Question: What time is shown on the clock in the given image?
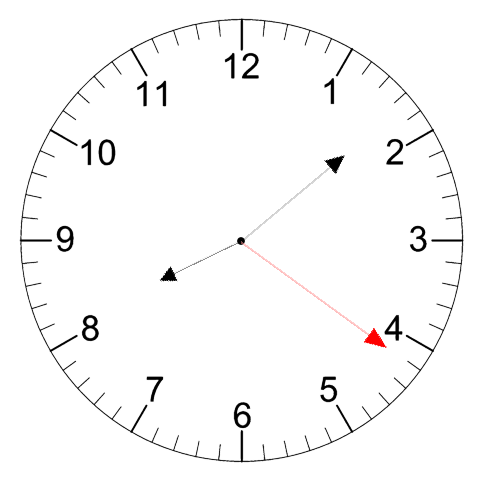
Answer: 08:08:21